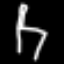
Label: chair